Field crop: maize
Growth stage: 2
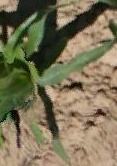
Species: maize